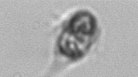
Label: Mesodinium